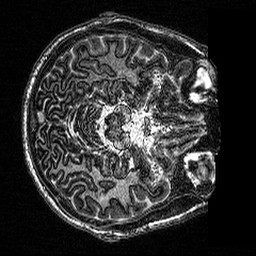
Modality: MP2RAGE
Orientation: axial
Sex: male
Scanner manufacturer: siemens
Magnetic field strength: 3 T
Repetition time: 5 s
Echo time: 0.00292 s